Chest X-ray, AP view. Patient: 33 years old, sex F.
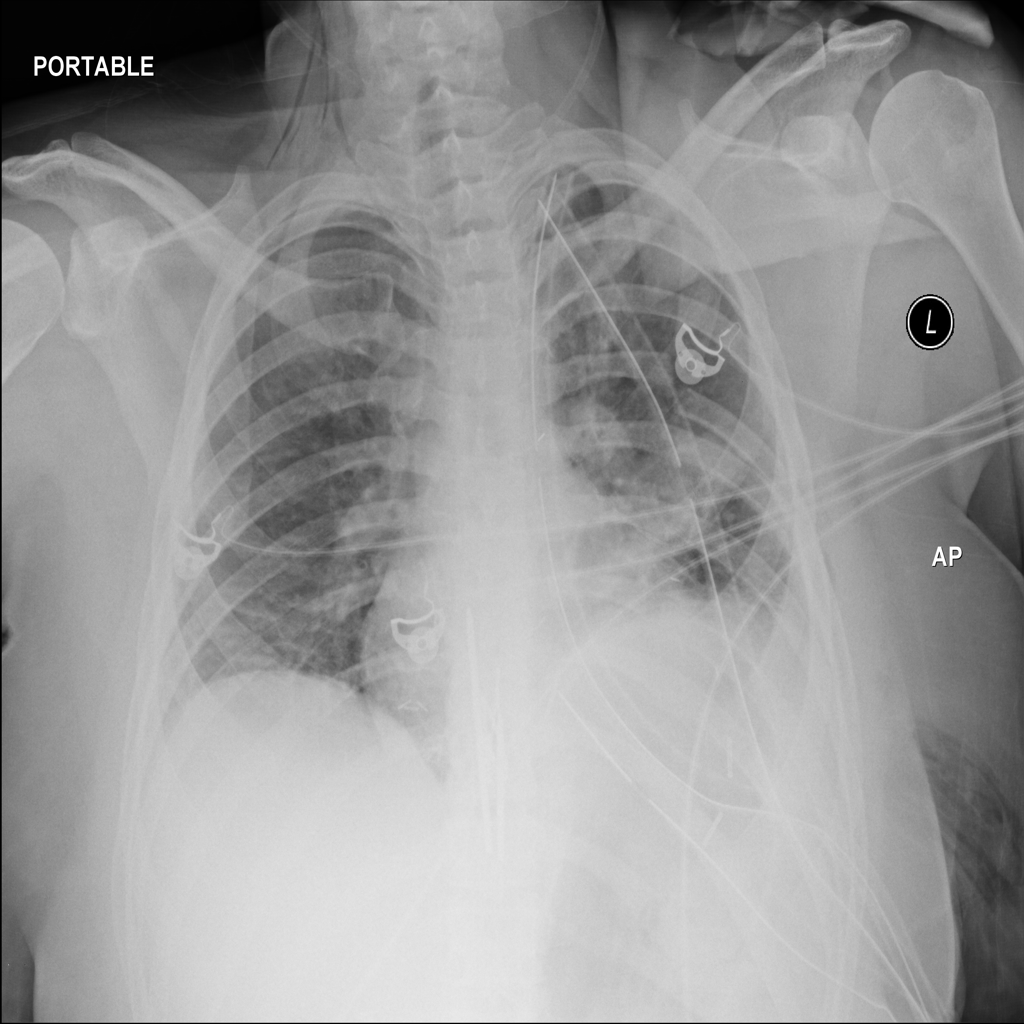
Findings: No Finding